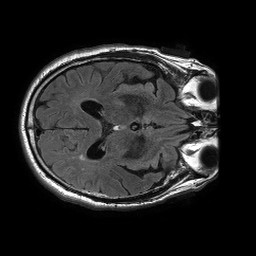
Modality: FLAIR
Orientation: axial
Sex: male
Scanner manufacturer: philips
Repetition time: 11 s
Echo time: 0.125 s